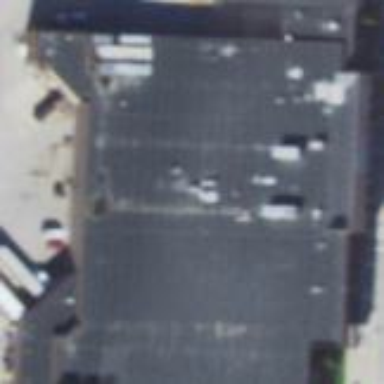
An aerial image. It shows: Building that houses supermarket.